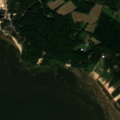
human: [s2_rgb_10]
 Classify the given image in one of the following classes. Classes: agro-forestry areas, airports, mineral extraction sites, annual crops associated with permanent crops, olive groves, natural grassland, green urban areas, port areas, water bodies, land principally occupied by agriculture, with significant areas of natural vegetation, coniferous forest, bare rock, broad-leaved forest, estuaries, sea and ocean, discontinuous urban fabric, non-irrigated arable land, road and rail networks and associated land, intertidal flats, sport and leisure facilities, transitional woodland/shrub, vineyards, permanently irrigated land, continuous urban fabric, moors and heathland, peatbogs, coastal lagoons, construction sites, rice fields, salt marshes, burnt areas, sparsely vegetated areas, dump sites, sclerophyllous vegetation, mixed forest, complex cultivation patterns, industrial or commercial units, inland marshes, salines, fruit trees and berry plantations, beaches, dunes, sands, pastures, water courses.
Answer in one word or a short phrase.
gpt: land principally occupied by agriculture, with significant areas of natural vegetation, coniferous forest, mixed forest, sea and ocean